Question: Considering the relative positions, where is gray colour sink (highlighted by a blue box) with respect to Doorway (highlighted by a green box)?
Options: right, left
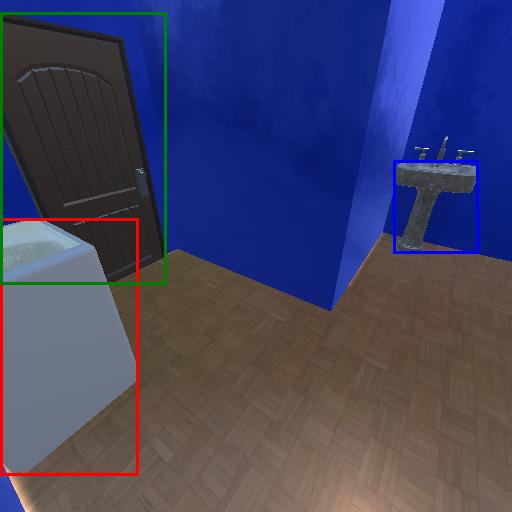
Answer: right